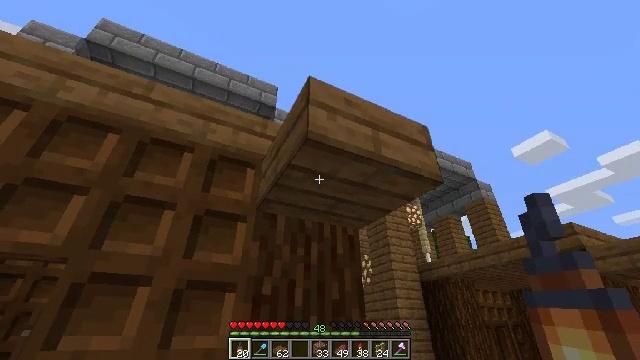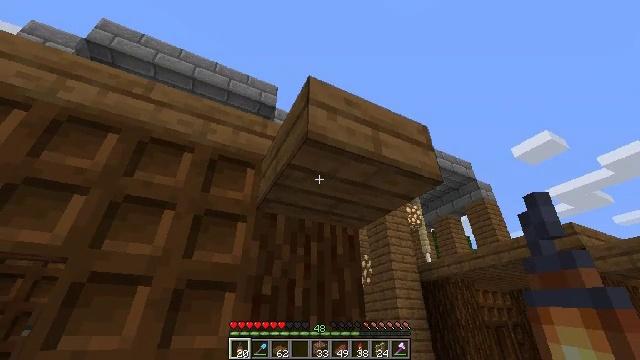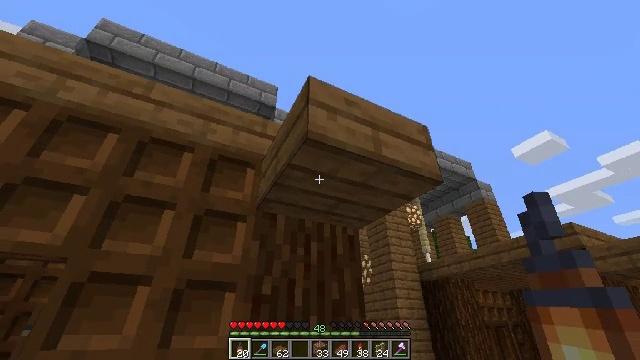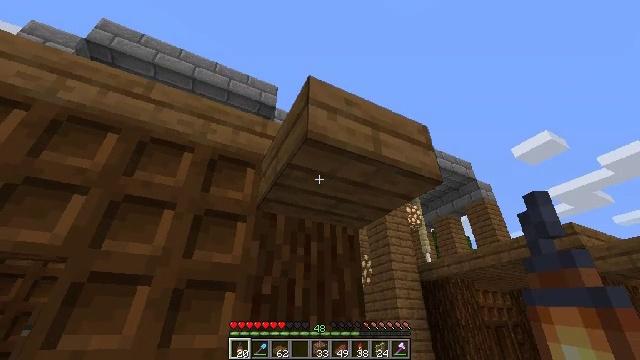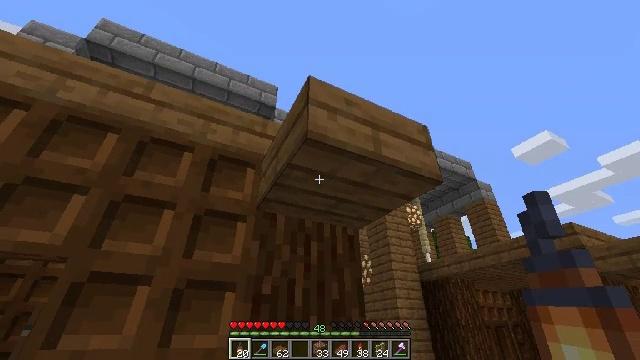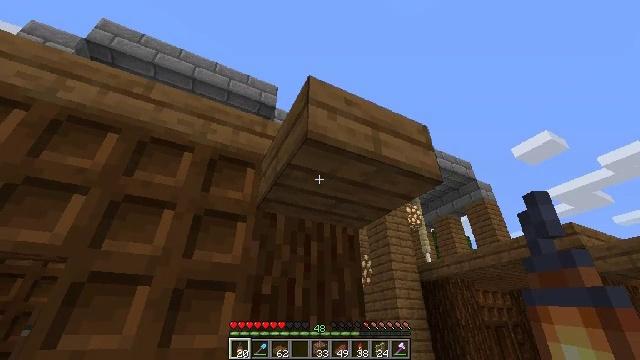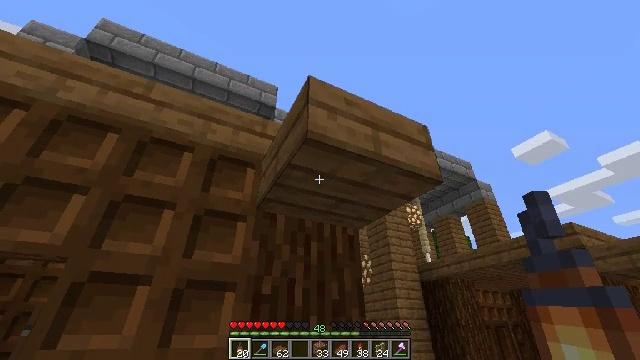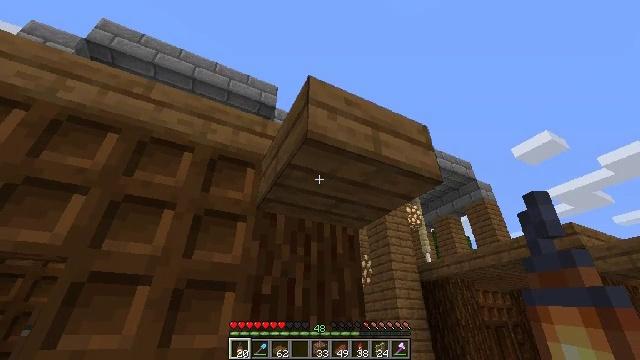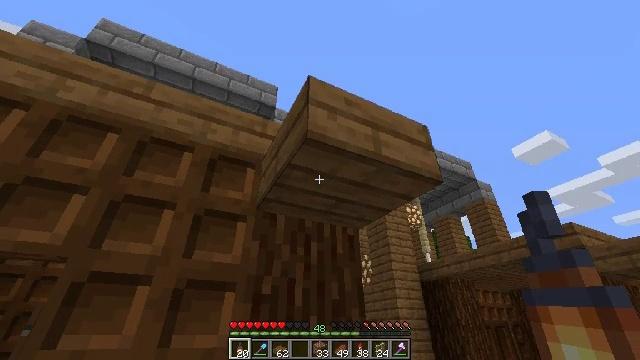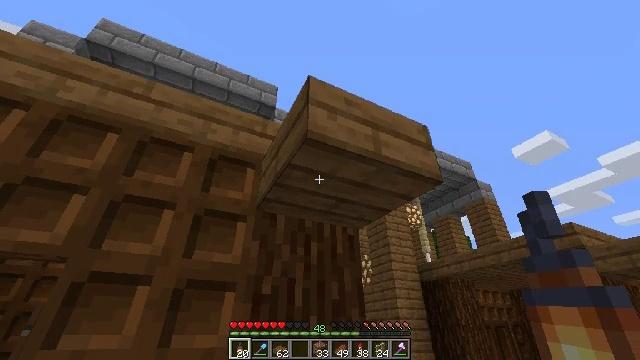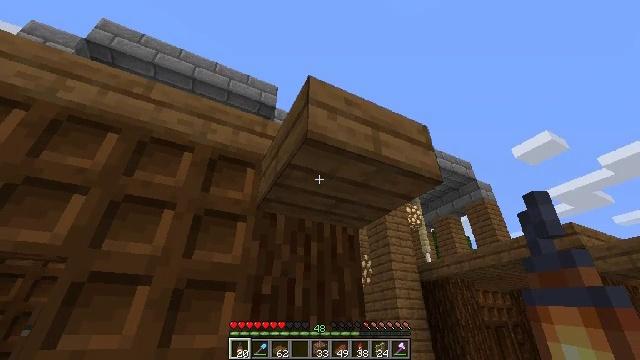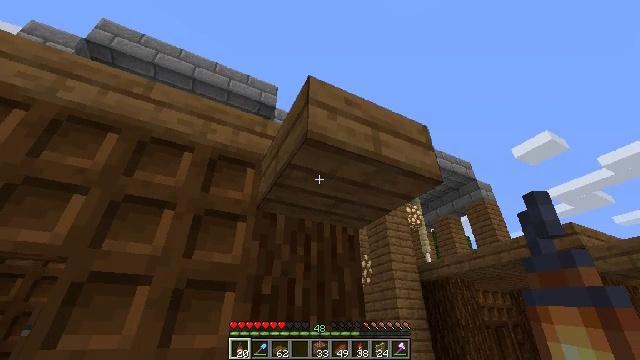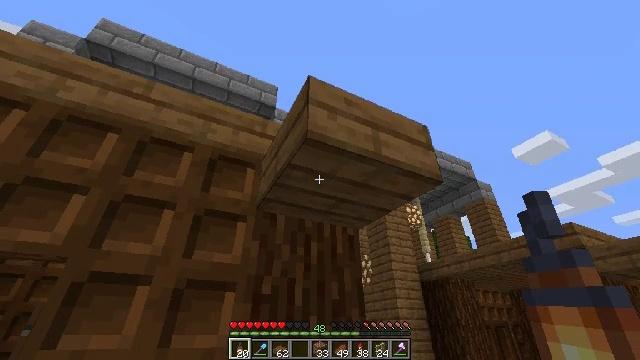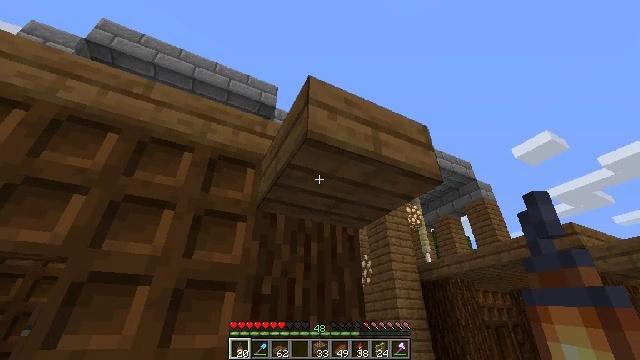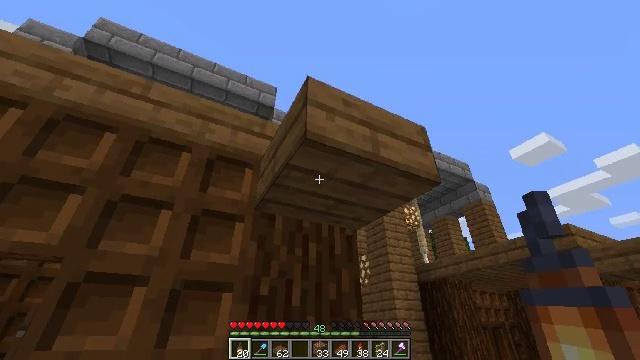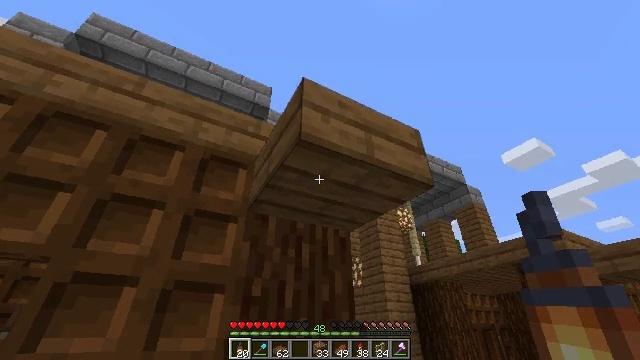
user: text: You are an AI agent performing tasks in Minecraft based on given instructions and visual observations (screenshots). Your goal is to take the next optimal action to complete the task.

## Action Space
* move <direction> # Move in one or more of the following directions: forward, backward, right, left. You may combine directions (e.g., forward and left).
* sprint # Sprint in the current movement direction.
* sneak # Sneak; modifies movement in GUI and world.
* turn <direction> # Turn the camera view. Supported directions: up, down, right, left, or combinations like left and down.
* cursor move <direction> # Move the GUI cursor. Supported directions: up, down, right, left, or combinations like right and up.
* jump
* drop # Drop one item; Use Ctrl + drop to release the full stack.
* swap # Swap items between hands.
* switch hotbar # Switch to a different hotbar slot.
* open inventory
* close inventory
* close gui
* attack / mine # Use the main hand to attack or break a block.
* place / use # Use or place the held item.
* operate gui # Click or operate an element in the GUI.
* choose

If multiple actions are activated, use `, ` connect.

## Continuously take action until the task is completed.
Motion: motion action
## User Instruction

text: Collect the spruce slab.
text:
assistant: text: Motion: no_op
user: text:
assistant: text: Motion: no_op
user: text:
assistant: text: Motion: use / place
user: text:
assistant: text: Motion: use / place
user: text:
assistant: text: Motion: use / place
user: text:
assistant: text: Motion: no_op
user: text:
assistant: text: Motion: no_op
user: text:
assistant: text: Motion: no_op
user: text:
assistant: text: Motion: use / place
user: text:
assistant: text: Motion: use / place
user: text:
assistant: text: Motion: use / place
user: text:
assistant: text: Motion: no_op
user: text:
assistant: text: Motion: no_op
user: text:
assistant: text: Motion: no_op
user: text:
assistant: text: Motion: turn right
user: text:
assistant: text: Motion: no_op
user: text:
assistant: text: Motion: use / place
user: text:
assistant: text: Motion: use / place
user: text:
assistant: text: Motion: use / place
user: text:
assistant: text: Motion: no_op
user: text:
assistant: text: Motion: use / place
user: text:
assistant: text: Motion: use / place
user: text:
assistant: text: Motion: use / place
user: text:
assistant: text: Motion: no_op
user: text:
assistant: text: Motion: use / place
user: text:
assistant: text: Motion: use / place
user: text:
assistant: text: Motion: no_op
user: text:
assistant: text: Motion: use / place
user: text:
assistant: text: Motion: use / place
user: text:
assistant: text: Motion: use / place